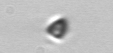
Label: Pyramimonas